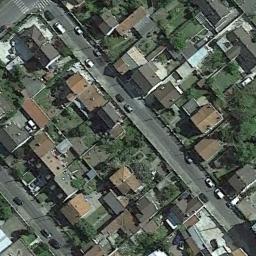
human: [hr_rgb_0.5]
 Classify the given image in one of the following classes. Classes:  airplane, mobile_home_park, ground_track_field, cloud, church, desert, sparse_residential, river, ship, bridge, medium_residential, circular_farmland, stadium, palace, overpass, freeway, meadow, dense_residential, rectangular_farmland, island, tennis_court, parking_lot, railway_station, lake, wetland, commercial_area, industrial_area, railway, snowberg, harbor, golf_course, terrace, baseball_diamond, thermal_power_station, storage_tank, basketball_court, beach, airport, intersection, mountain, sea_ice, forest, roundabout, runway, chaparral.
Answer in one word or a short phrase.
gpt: dense_residential